Field crop: tomato
Growth stage: 1
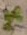
Species: portulaca